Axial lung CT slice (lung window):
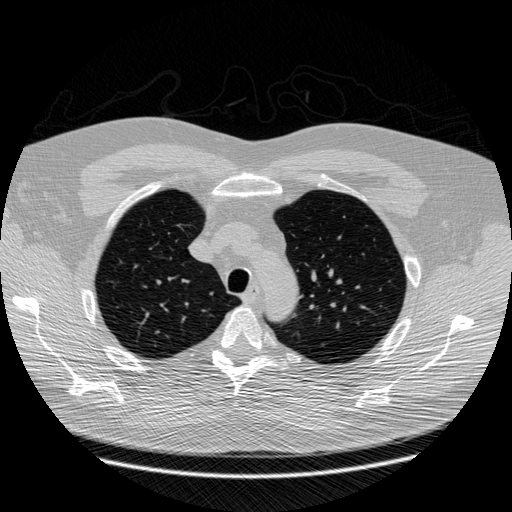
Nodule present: no